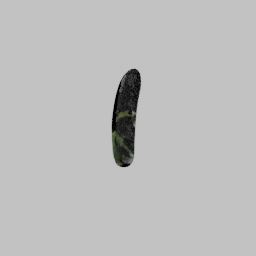
Label: nature